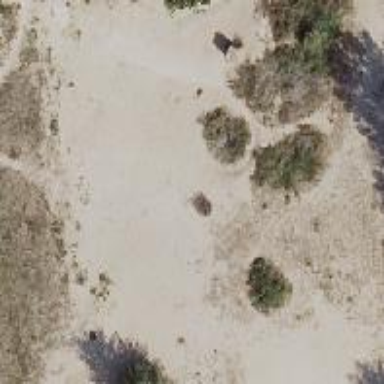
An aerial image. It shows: Sandy area in nature.